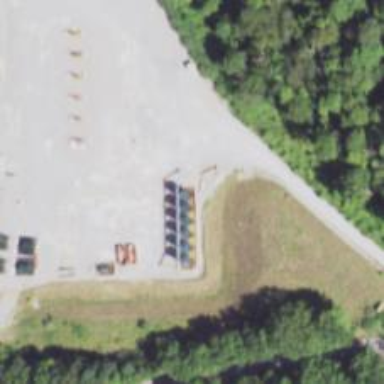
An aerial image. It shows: Storage tank that is man-made.